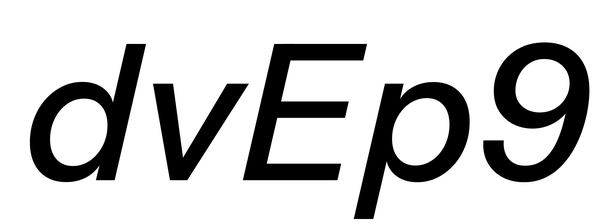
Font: InstrumentSans-Italic_Medium_Italic